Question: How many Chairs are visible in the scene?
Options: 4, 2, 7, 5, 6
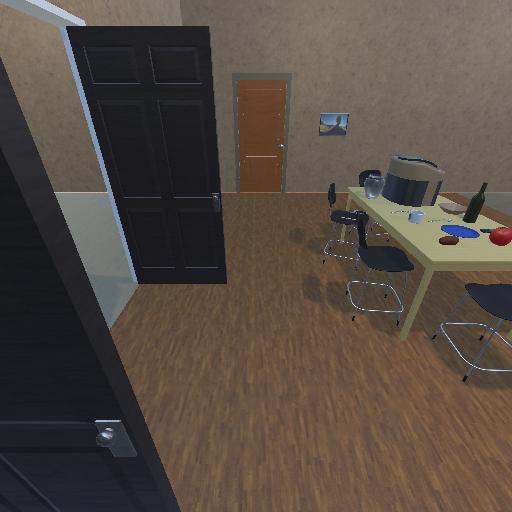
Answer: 4